Question: I am looking to improve my app's signup and login form from standard text boxes to using table rows (or something similar).
I am pretty much inspired by the forms which SnapChat have created, which you can see below...

I'm trying to figure out how they accomplished this, and am thinking it must be a table view with 3 cells (Static?), and the text below is part of the footer of that selection of cells.
How is one able to then capture data into it directly?
Am I right in maybe assuming that each cell is 'custom' with a text field in each one (with placeholder text) with a no-borders style on the text field?
Or has this been achieved via some other way?
Keen to hear your thoughts. Thanks!
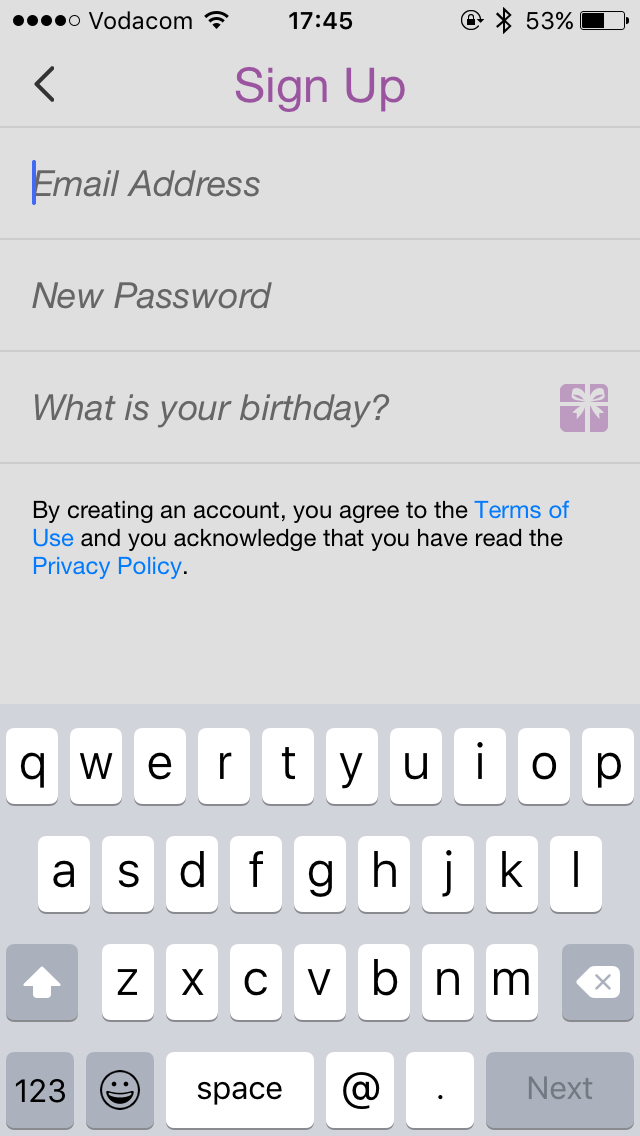
Answer: You absolutely could do that with a table view. But I don't think this one is. Notice the divider lines start at the far left rather than at 15 pixels in (with the text). The separator lines are also two pixels tall rather than one. So I'd say it's a safe bet that it's just a simple view with 1 pixel tall UIView's for lines.